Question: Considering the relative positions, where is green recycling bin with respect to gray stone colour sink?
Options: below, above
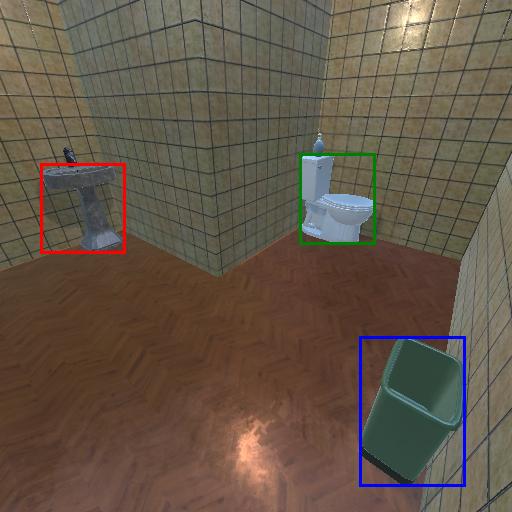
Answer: below